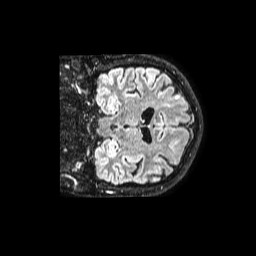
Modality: FLAIR
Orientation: coronal
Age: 47
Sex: male
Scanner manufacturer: philips
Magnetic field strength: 1.5 T
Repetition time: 4.8 s
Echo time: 0.3461 s